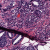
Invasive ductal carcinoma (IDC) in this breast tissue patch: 1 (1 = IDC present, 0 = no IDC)